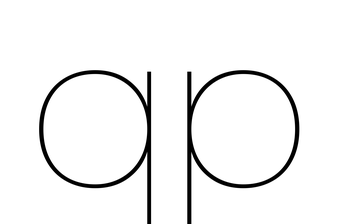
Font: Poppins-Thin